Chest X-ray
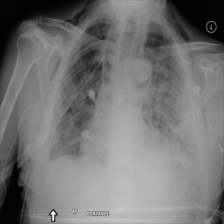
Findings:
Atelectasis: positive
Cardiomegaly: negative
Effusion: negative
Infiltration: negative
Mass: negative
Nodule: negative
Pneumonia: negative
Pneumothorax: positive
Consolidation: negative
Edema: negative
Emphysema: positive
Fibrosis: negative
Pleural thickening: negative
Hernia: negative